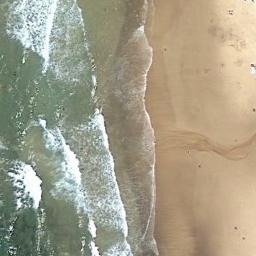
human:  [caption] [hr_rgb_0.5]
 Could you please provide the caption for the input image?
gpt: The beach is made up of light green seawater and a yellow coast .

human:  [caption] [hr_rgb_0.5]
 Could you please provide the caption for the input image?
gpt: The beach with khaki sand and the color of the seawater is green .

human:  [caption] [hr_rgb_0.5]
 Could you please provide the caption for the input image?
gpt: The green oceans and the waves that come ashore .

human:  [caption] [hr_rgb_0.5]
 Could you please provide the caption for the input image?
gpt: There is a lot of vegetation beside the beach .

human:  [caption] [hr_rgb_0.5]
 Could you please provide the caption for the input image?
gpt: There are water marks on the beach .